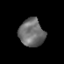
Tissue: prostate
Cell type: Epithelial cells
Senescence score: 0.3507
Nuclear area (px): 690
Mean DAPI intensity: 109.161